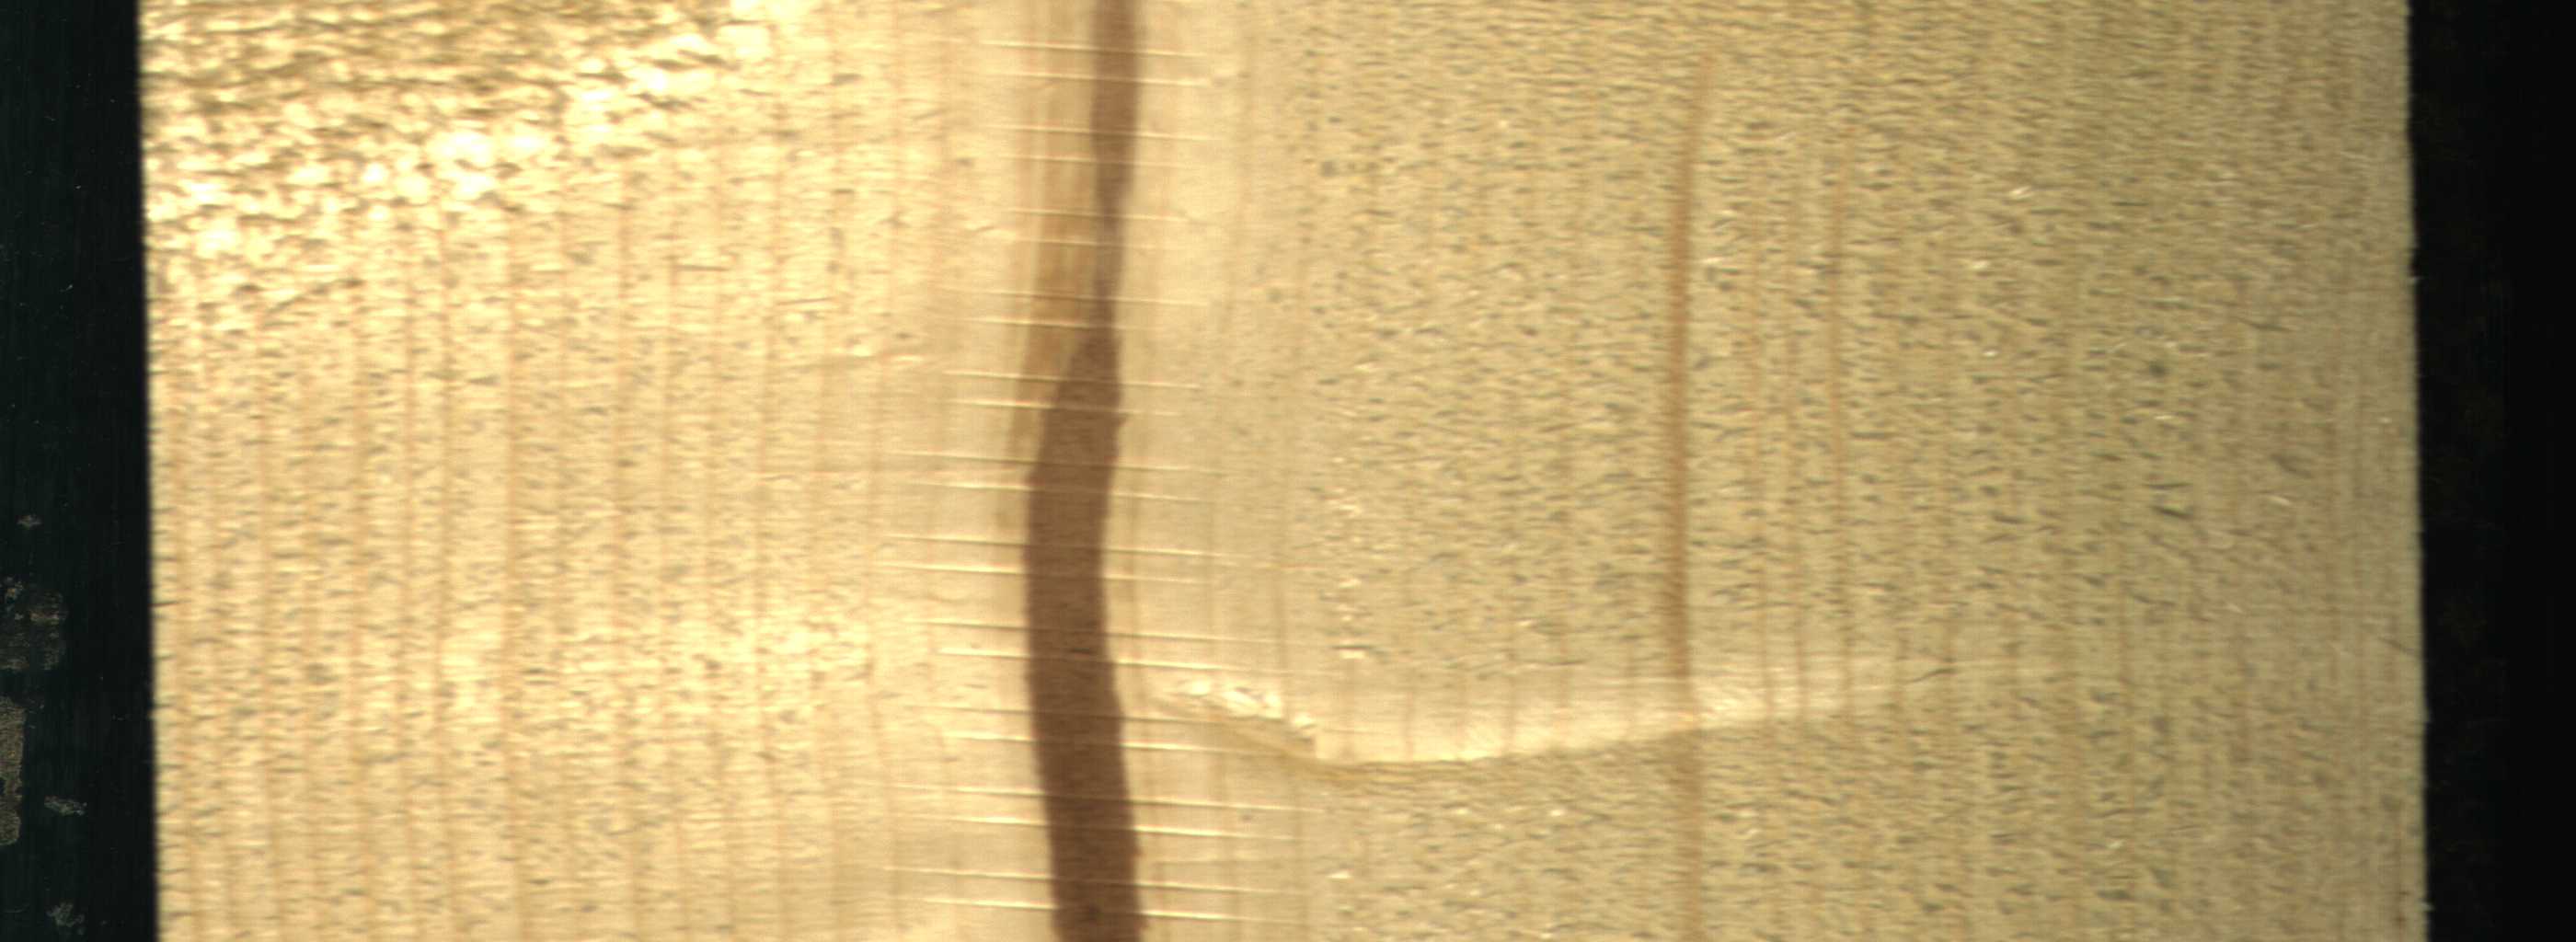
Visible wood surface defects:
Marrow